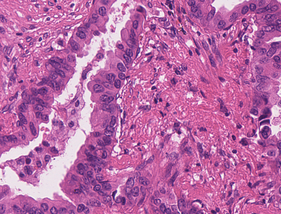
Tumor epithelial tissue: yes
Tumor-associated stroma tissue: yes
Normal tissue: no